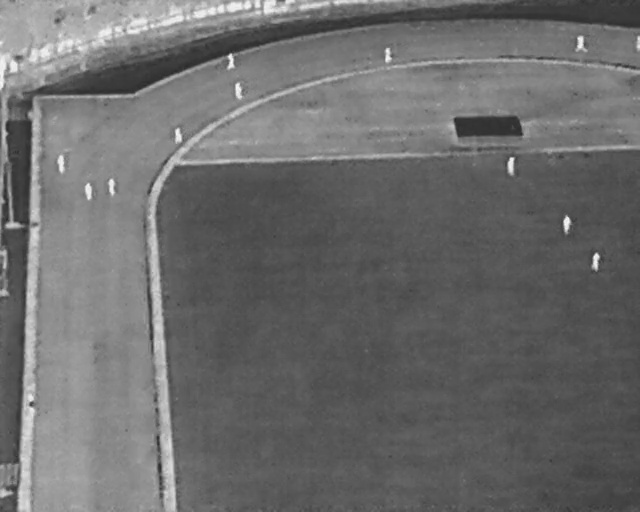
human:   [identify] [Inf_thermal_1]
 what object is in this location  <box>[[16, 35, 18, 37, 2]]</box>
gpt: <ref>1 small person at the left</ref>

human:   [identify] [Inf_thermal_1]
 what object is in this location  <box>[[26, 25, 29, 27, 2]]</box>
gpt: <ref>1 medium person at the top left</ref>

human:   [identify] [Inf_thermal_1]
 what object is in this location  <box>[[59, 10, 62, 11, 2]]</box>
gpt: <ref>1 small person at the top</ref>

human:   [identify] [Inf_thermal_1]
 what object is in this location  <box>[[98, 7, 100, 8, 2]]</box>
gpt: <ref>1 small person at the top right</ref>